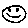
Label: smiley face